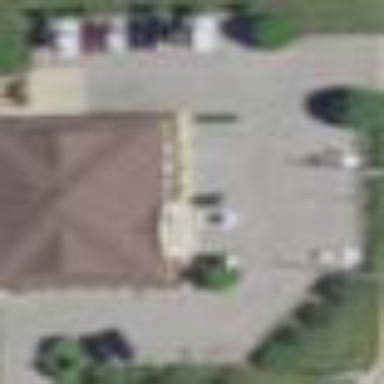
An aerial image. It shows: Parking area.